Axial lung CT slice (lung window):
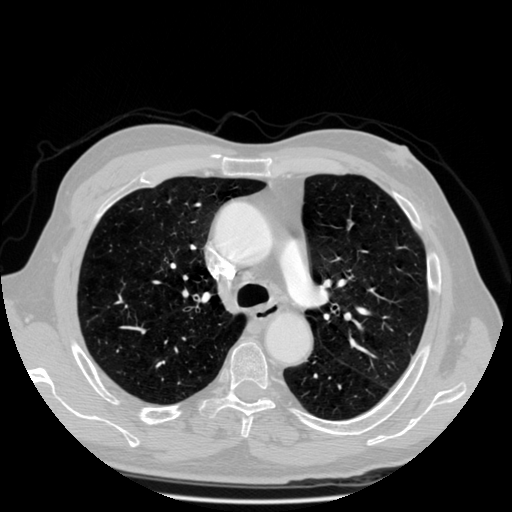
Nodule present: no